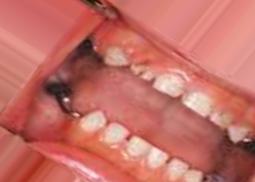
Condition: Caries